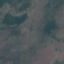
Land use / land cover class: HerbaceousVegetation